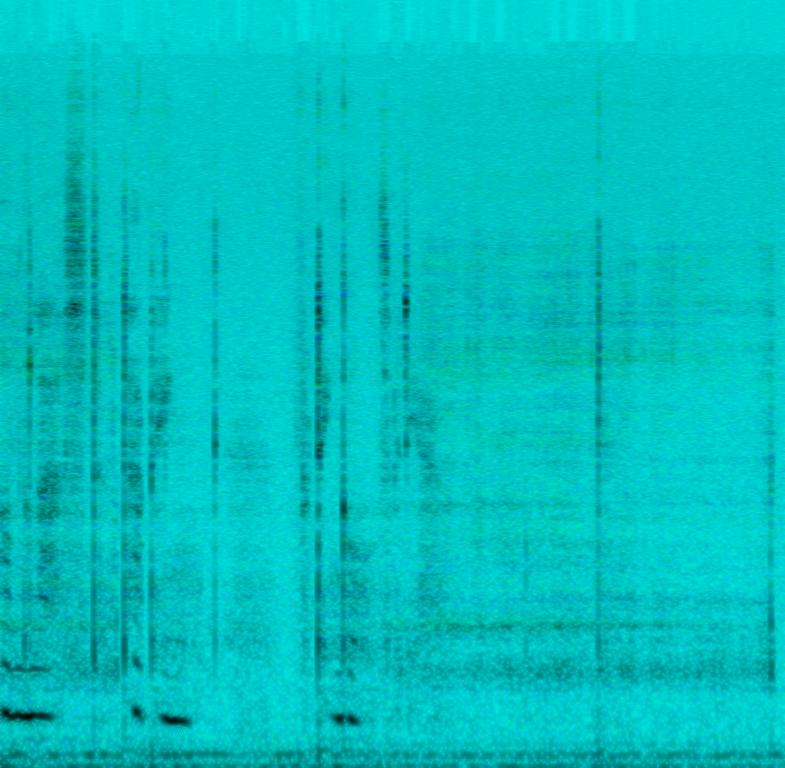
This audio contains a female voice speaking in a relaxed and sensual sounding way while you can hear the sound of scratching on a surface.